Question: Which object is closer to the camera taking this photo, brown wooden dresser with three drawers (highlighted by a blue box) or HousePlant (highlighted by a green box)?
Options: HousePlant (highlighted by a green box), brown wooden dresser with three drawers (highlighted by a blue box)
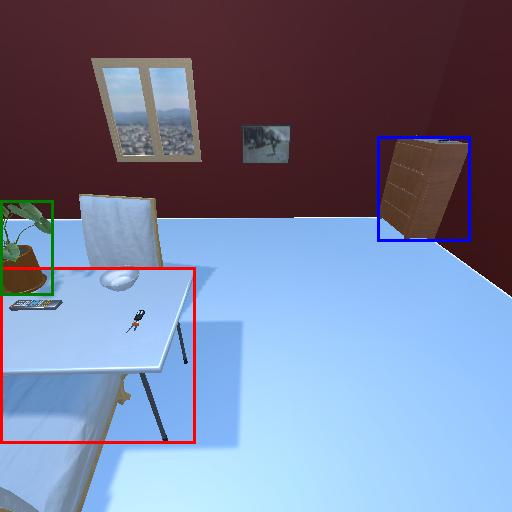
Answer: HousePlant (highlighted by a green box)